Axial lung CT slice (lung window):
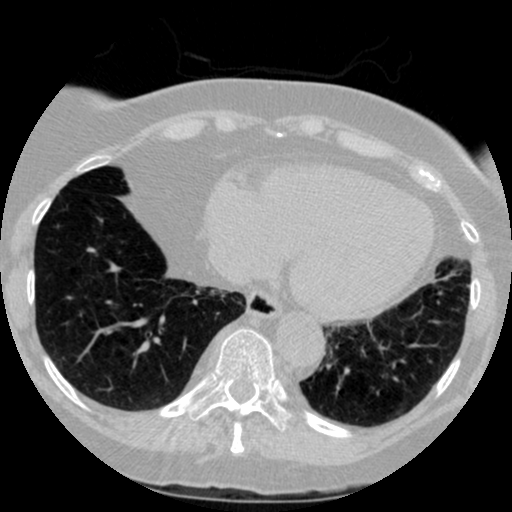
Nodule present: no